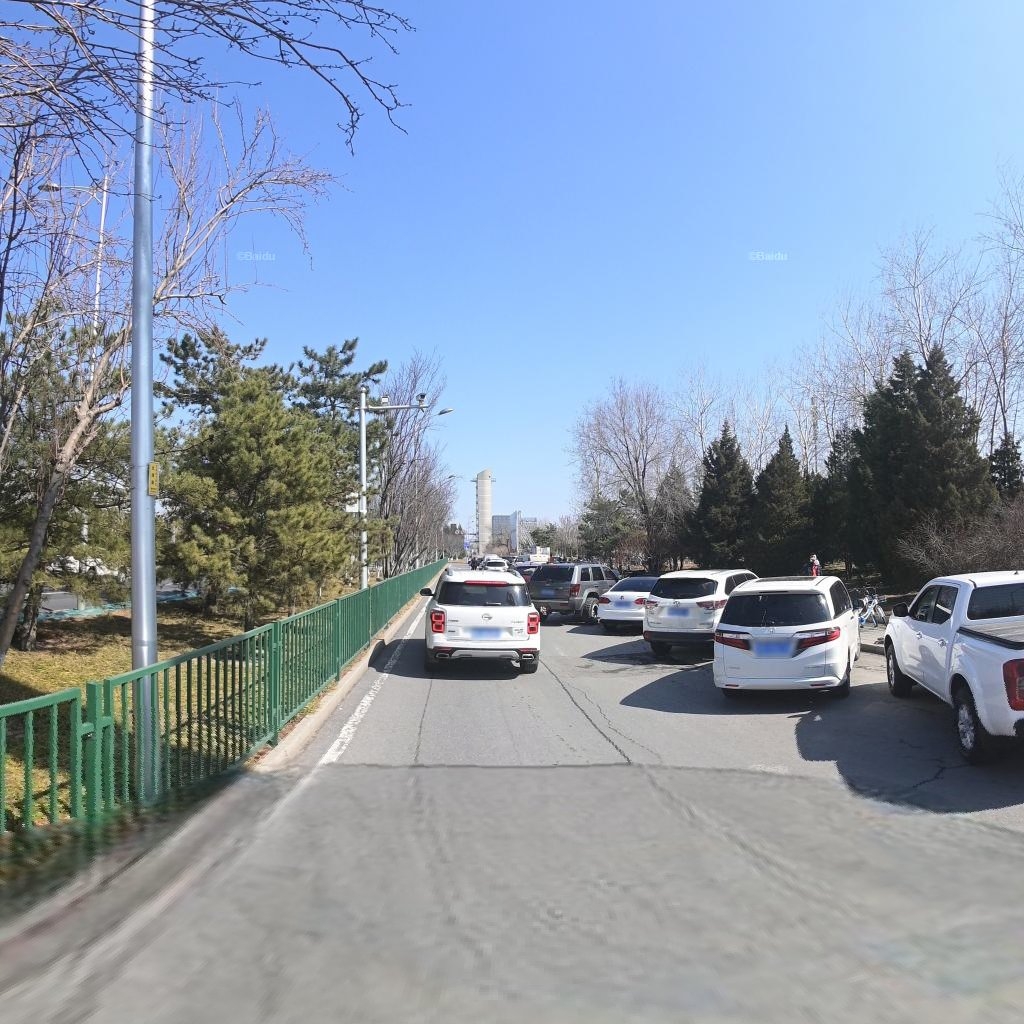
Region: Haidian
Road damage annotations: longitudinal crack, longitudinal crack, longitudinal crack, transverse crack